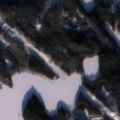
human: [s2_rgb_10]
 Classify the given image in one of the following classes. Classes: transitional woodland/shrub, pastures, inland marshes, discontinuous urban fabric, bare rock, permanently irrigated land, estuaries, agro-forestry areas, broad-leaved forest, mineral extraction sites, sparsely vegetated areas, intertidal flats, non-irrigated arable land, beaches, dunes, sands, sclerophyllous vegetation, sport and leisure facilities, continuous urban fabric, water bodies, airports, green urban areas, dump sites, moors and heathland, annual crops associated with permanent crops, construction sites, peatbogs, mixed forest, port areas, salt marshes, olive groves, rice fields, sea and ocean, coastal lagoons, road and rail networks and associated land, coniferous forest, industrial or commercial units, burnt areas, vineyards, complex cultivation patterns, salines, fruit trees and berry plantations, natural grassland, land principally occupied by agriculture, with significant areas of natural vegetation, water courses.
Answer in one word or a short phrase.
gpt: coniferous forest, mixed forest, transitional woodland/shrub, water bodies